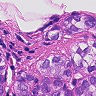
Metastatic tissue present: yes